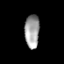
Tissue: prostate
Cell type: Fibroblasts
Senescence score: 0.7833
Nuclear area (px): 479
Mean DAPI intensity: 159.979